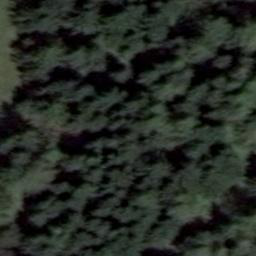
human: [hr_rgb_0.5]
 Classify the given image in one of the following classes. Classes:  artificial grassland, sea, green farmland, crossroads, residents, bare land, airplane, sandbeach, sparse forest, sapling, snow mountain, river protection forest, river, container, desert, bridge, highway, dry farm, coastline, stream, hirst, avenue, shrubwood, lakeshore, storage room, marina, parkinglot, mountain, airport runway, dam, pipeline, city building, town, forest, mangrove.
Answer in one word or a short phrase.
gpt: forest